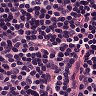
Metastatic tissue present: no